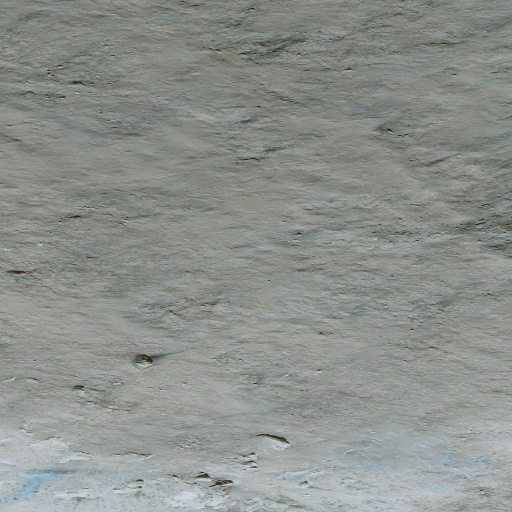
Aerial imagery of mountains in Alaska named Kisimilot Mountains containing only unknown